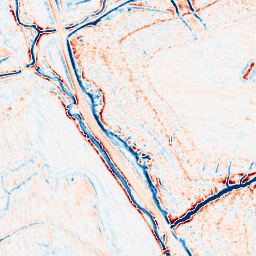
Category: multiscale
Decomposition family: dog_multiscale
Decomposition parameters: sigma_ratio: 1.6
n_scales: 3
base_sigma: 0.5
Upsampling method: fft_zeropad
Upsampling parameters: scale: 2
Upsampling scale: 2